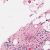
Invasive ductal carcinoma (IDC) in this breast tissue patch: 0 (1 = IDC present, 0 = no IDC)